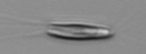
Label: Chrysochromulina